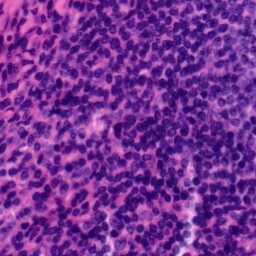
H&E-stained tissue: Tonsil